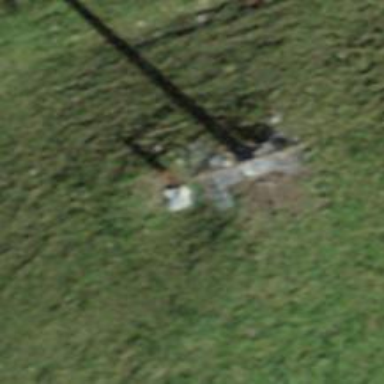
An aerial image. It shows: Pylon for aerialway.